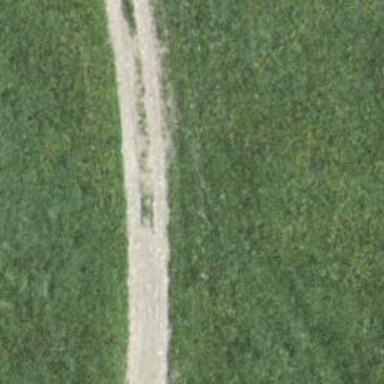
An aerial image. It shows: Well-maintained track road with grade 1 tracktype.